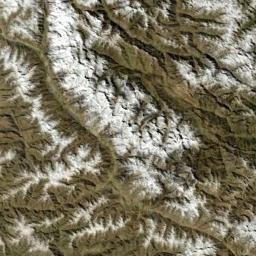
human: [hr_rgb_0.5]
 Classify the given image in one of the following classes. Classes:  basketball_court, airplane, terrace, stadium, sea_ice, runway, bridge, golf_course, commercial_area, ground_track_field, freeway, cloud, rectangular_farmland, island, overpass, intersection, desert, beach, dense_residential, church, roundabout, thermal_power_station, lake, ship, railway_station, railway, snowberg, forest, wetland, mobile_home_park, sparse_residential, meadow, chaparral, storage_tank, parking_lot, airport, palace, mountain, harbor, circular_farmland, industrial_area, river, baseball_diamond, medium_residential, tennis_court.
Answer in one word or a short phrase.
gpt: snowberg